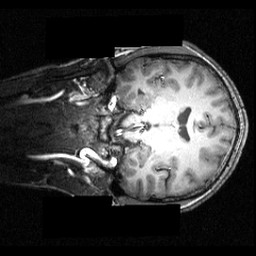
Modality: T1w
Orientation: coronal
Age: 19
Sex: male
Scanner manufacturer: siemens
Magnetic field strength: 3.951 T
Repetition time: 1.5 s
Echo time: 0.00335 s